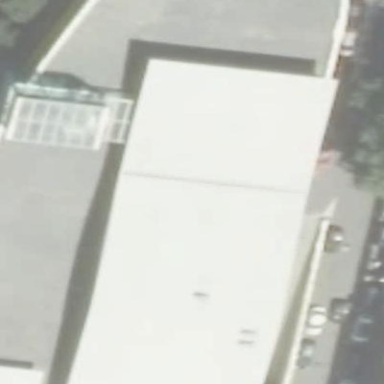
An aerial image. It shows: Part of building.